Interaction volume radius: 10 \u00c5
Interaction volume height: 10 \u00c5
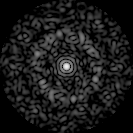
Disorder parameter: 0.8402